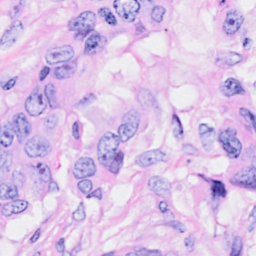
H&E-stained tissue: Breast